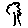
Label: tree